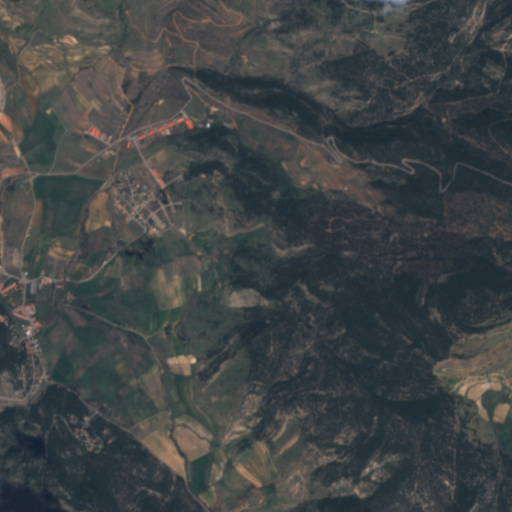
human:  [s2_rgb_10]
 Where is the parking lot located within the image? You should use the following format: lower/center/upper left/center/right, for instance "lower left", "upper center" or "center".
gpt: The parking lot is located in the center left of the image.
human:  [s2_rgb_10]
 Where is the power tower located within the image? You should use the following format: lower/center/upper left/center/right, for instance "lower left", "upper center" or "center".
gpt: There is no power tower in the image.